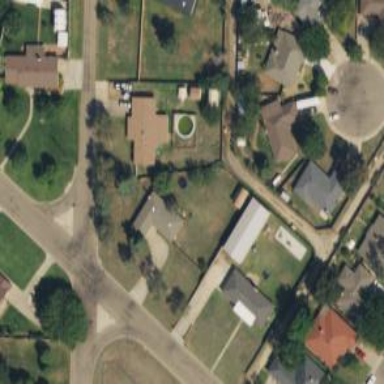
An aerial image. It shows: Alley classified as service road.